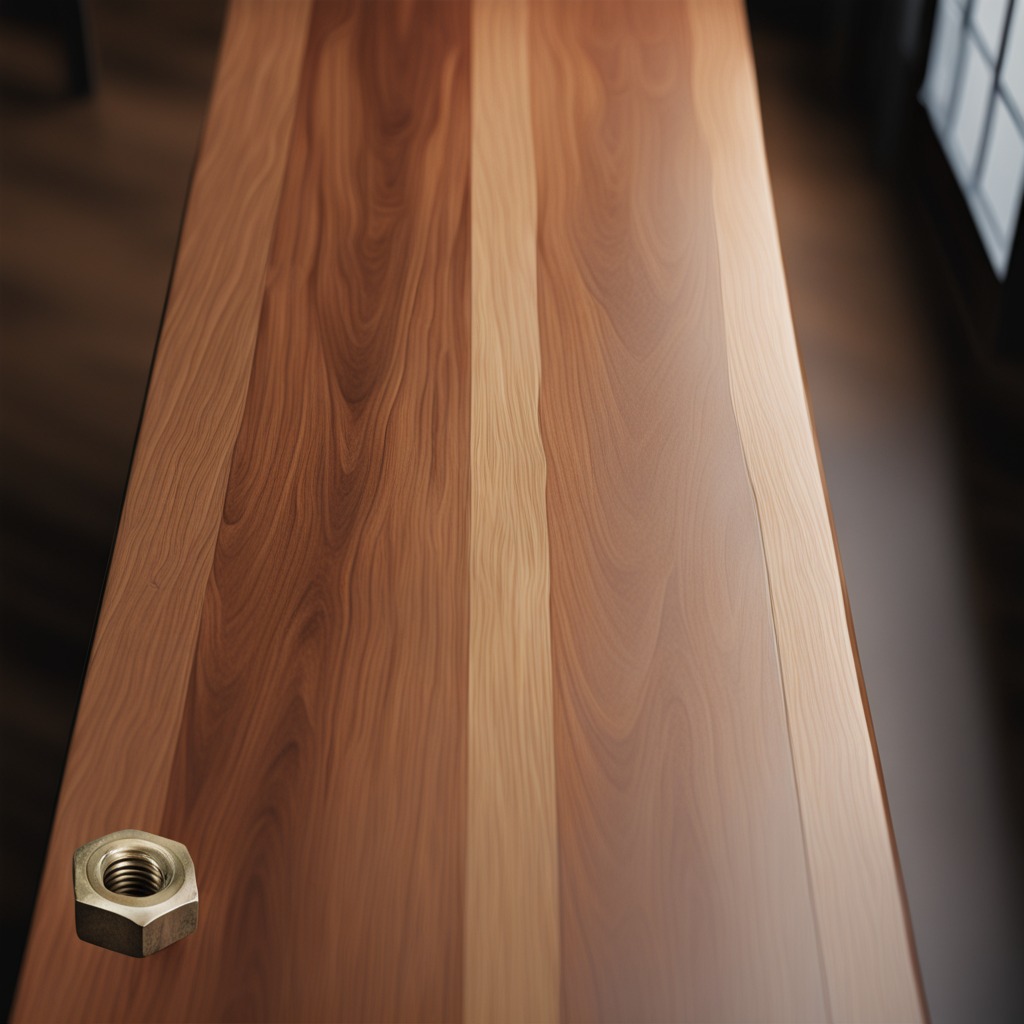
A metal nut is lying on the wooden table in a carpentry studio with rich wood textures side lighting.